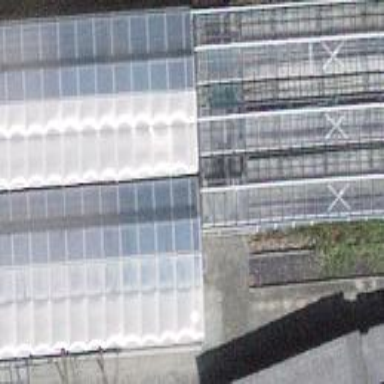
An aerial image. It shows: Greenhouse.